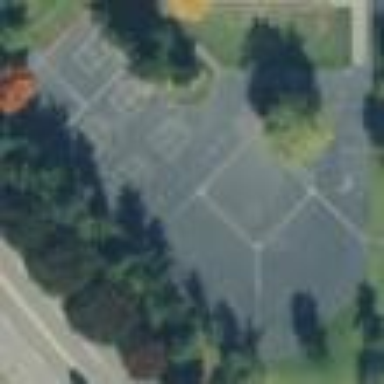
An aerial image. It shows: Schoolyard designated as leisure land.